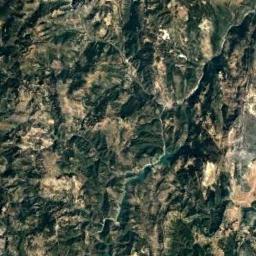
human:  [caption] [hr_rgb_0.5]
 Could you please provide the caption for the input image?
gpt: Seventy percent of the area on this mountain is bare orange-red land .

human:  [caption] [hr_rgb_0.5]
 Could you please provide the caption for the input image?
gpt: The mountain is covered with some vegetation .

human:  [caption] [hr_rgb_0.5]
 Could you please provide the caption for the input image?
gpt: The mountain is full of green plants with lines of bare land .

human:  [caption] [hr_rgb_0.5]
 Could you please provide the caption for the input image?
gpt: There are many trees on the mountain .

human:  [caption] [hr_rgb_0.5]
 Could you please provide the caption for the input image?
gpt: There are some ravines and rifts on the green and brown mountain .